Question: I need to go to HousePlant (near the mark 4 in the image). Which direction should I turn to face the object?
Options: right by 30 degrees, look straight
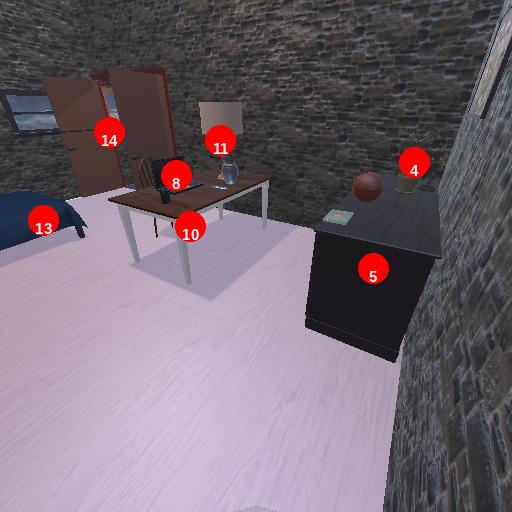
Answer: right by 30 degrees